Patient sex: M
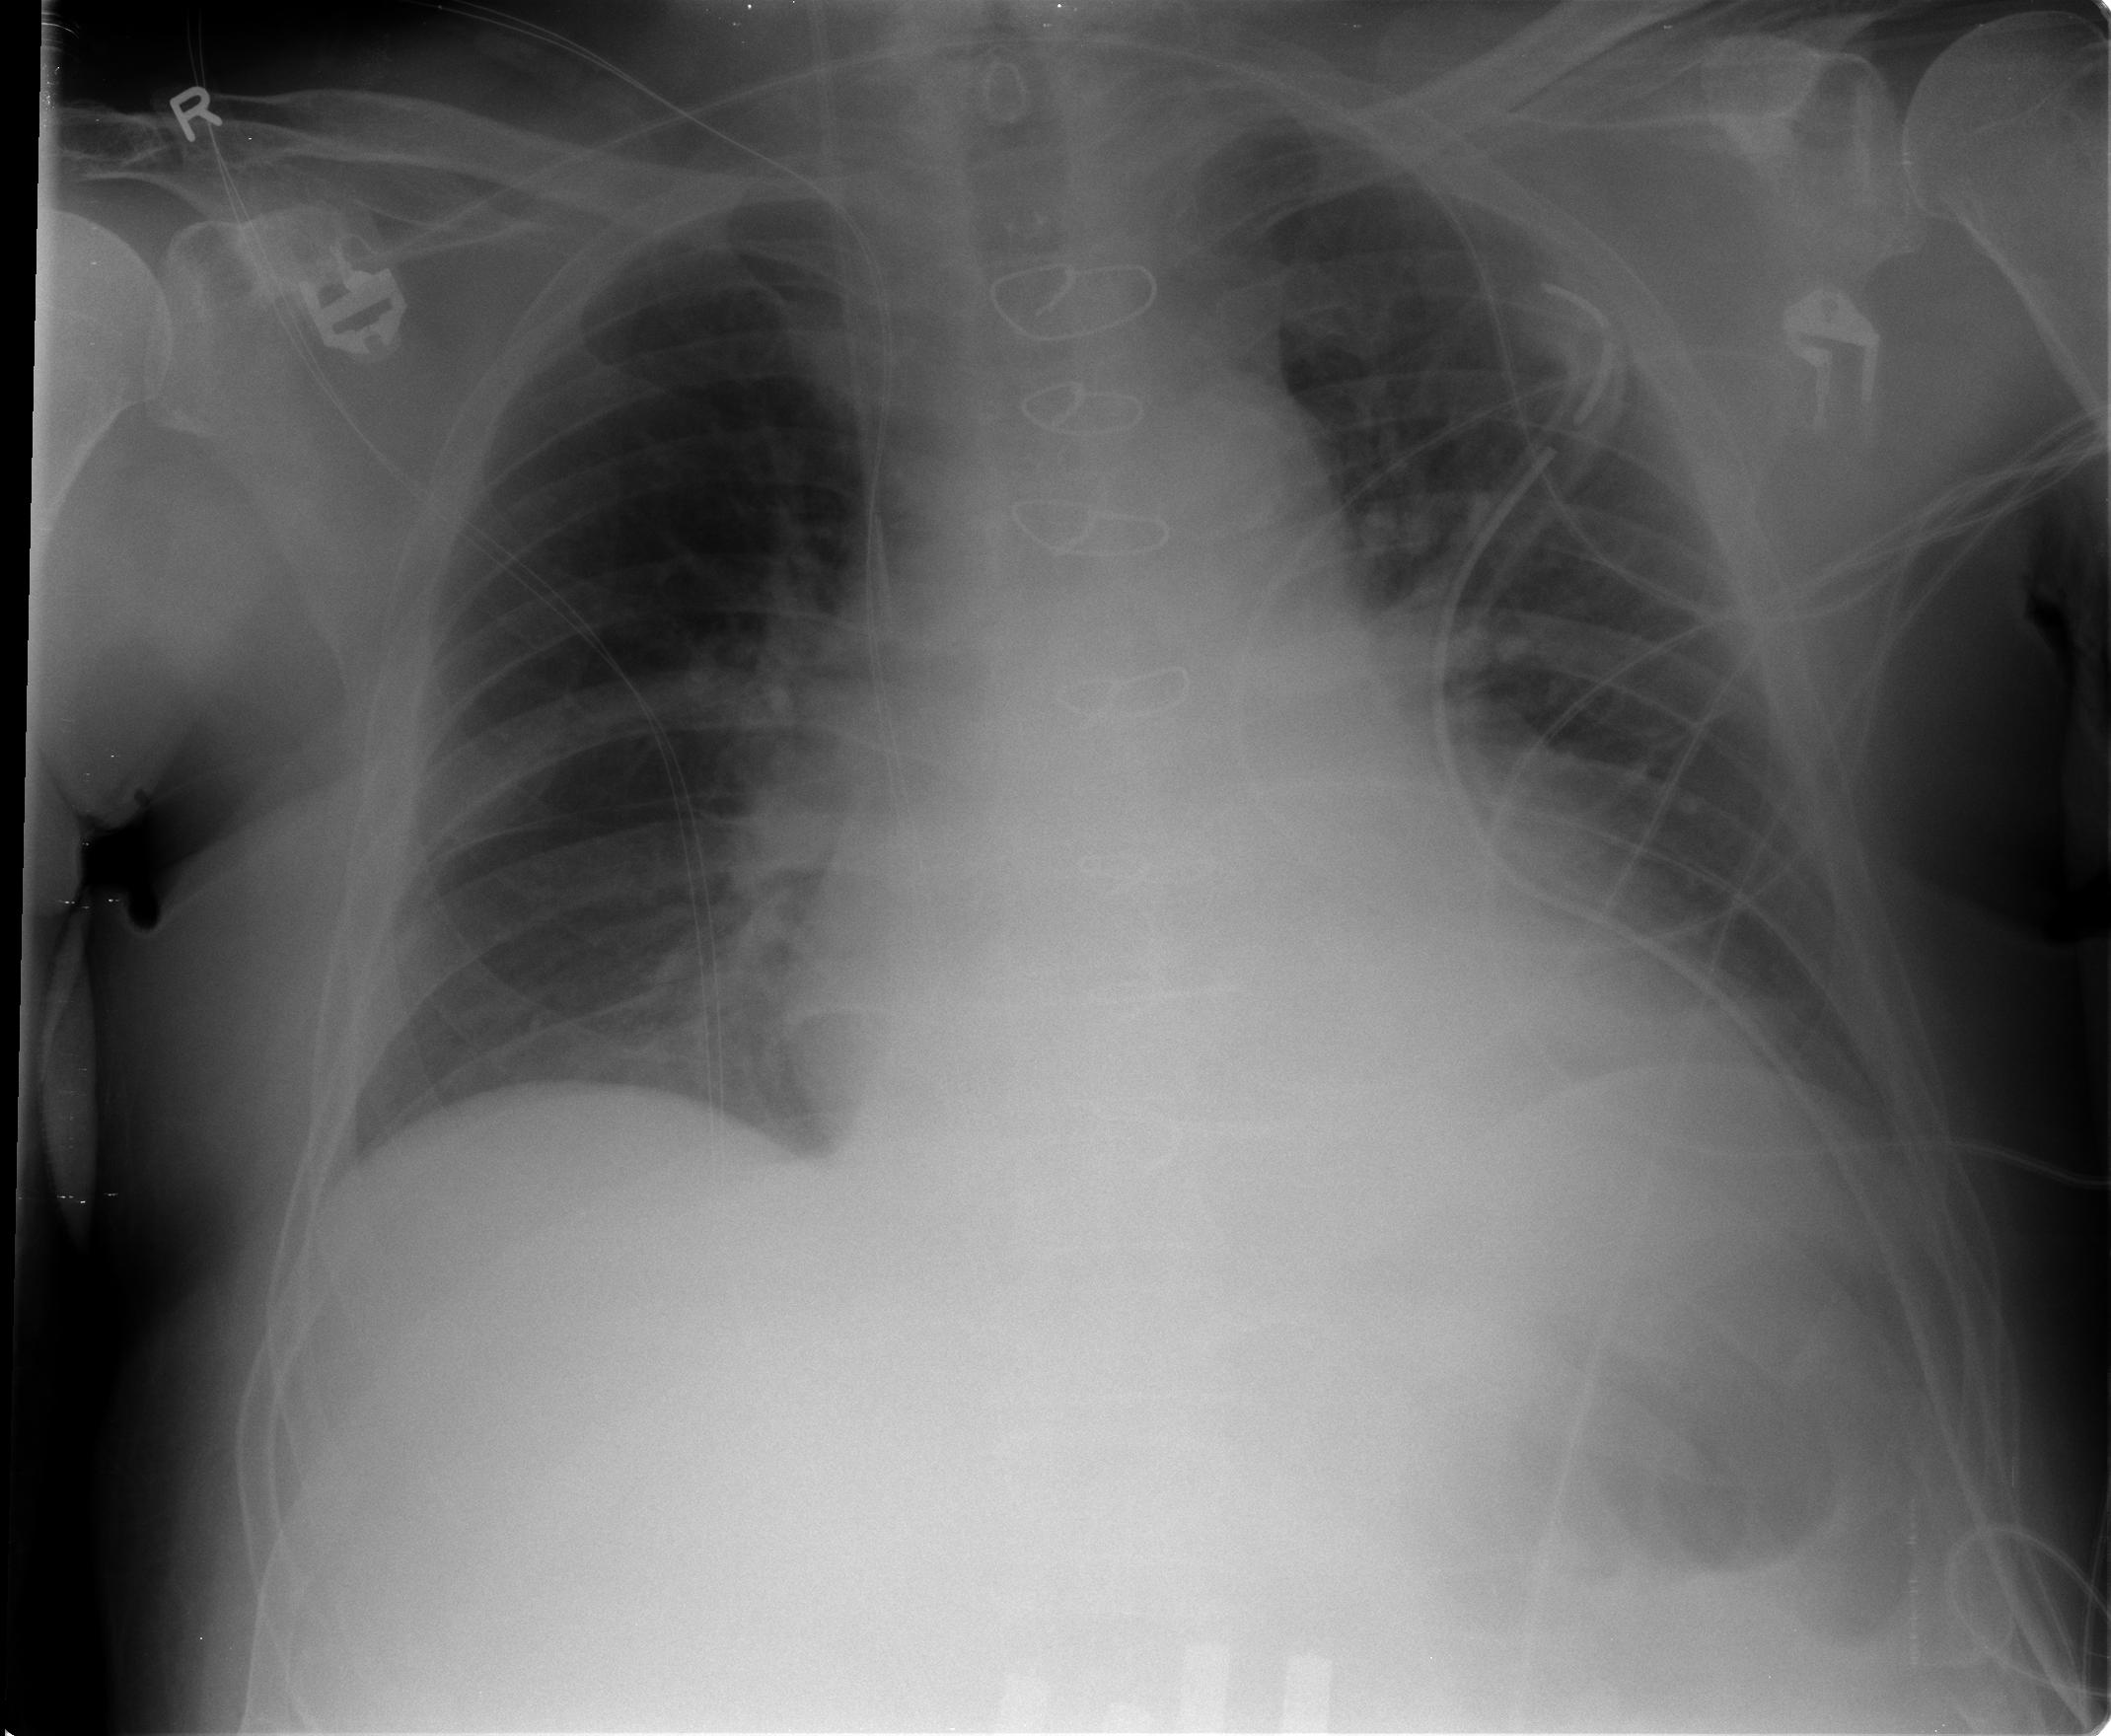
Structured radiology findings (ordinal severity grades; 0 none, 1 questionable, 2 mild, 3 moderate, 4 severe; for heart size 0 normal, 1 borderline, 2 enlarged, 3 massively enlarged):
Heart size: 2
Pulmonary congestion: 3
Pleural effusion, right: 2
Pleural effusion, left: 2
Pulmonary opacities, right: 0
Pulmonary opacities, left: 0
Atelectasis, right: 2
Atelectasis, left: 2